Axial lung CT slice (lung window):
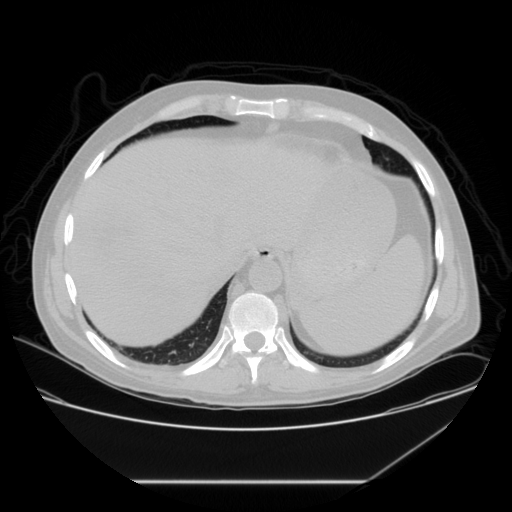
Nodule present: no